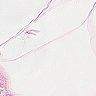
Metastatic tissue present: no